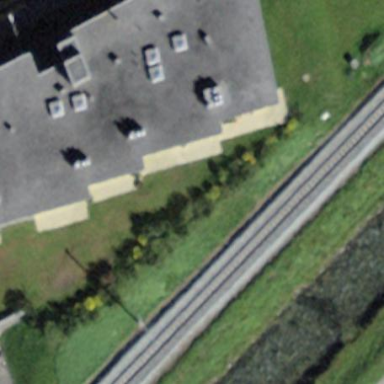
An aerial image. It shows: Building with flat roof.